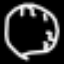
Label: clock